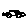
Label: car